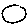
Label: circle